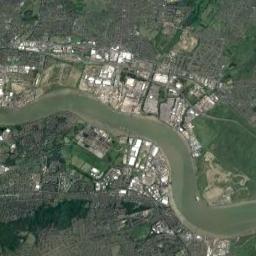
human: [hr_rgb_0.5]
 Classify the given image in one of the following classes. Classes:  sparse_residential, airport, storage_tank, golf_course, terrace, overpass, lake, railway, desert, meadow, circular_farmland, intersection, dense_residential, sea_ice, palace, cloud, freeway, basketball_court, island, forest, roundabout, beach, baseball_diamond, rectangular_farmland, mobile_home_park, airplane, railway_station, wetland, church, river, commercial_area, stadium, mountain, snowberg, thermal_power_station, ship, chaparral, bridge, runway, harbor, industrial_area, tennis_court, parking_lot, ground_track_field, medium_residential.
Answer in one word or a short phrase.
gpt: river